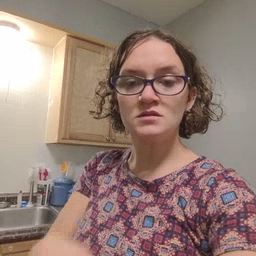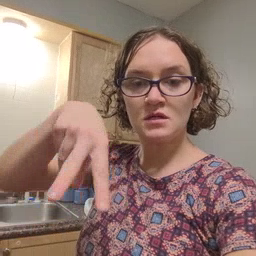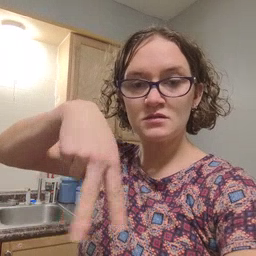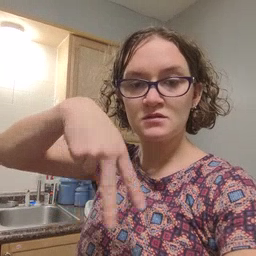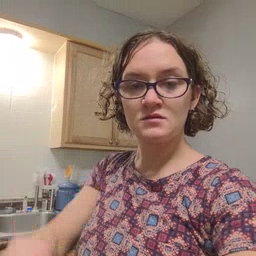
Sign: dance